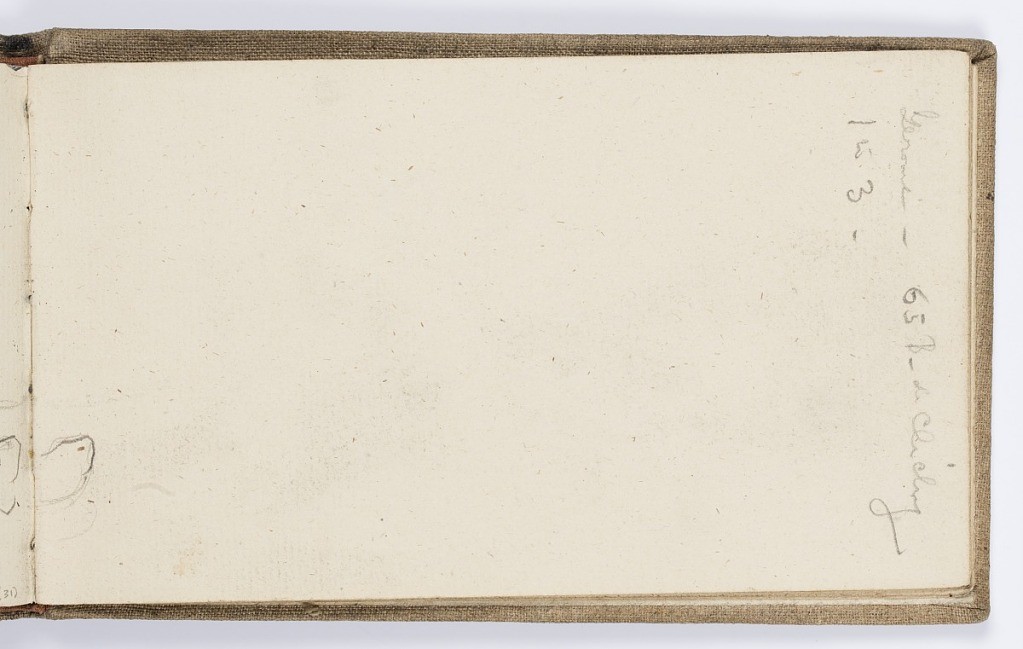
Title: Sketchbook Page
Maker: Kenyon Cox, American, 1856–1919
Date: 1877–78
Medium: Graphite on laid paper
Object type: Sketchbook folio
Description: Recto: Address noted; otherwise bank.
Verso: Portrait of man with mustache, facing towards right. Face shaded, with only outline of hair and collar sketched.